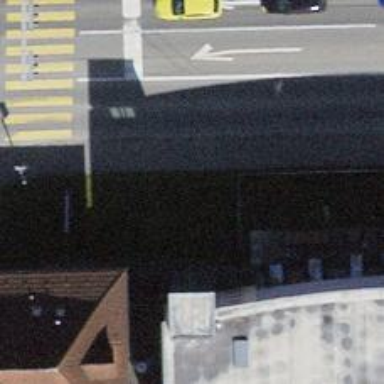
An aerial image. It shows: Asphalt sidewalk along the footway.